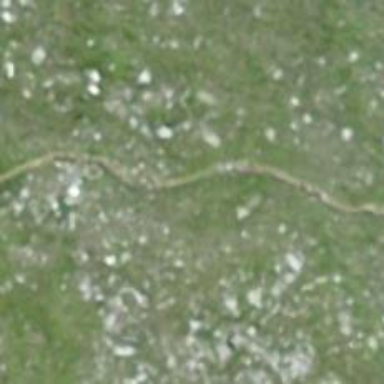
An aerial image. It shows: Path on the ground.